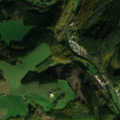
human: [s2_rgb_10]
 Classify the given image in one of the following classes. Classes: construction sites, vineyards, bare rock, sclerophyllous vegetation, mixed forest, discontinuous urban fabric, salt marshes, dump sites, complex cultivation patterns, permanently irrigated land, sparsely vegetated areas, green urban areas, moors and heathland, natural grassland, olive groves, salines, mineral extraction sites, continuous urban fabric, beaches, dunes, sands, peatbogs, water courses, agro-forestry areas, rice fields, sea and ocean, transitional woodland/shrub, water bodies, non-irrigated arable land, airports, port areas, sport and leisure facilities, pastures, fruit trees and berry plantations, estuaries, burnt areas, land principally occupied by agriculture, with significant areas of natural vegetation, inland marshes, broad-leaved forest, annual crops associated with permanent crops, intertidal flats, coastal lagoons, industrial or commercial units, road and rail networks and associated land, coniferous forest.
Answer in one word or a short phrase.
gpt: non-irrigated arable land, pastures, broad-leaved forest, coniferous forest, mixed forest